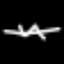
Label: squiggle